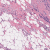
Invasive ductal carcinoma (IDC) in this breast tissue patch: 1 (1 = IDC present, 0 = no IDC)